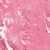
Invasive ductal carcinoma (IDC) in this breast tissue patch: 0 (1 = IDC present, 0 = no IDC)